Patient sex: F
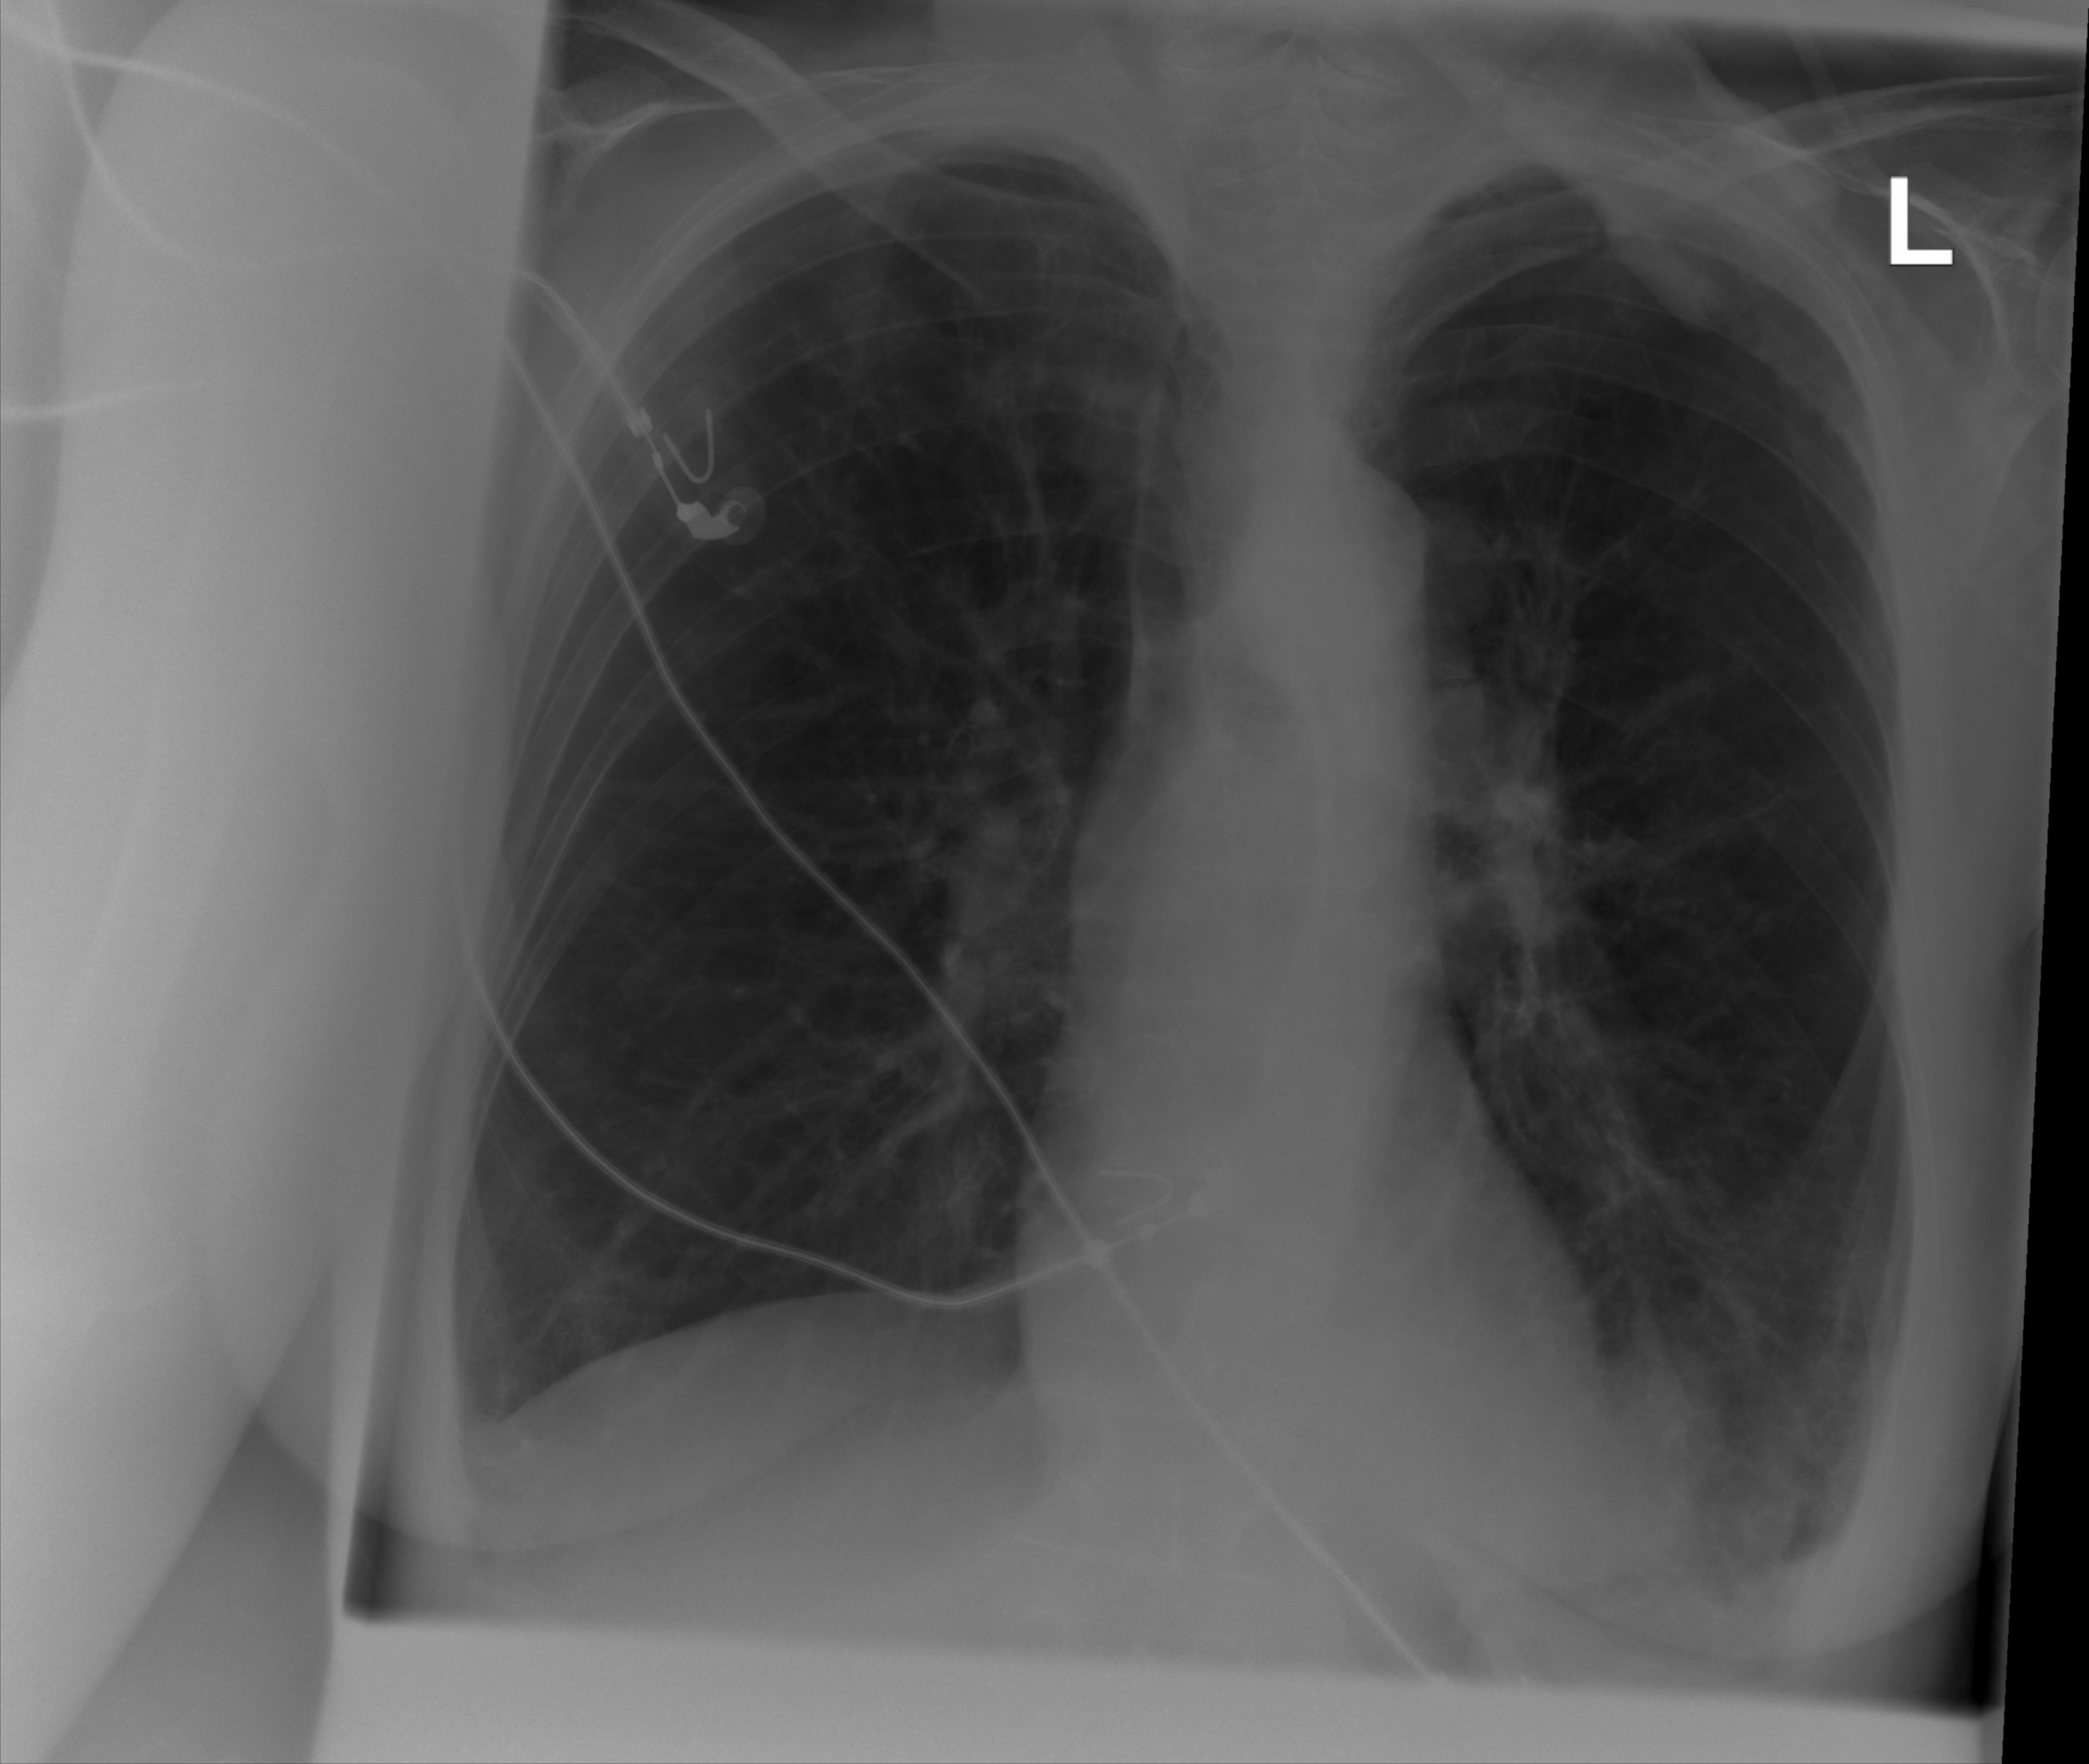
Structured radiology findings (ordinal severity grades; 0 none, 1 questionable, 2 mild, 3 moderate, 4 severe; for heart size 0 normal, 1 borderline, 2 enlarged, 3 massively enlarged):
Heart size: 0
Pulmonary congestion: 0
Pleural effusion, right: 0
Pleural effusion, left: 2
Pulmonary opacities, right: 0
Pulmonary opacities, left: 2
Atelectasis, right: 0
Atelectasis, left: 2